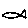
Label: fish